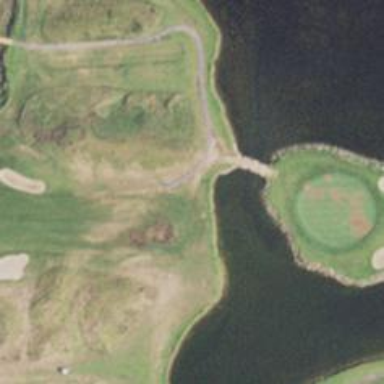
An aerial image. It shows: Path used for both walking and golf.